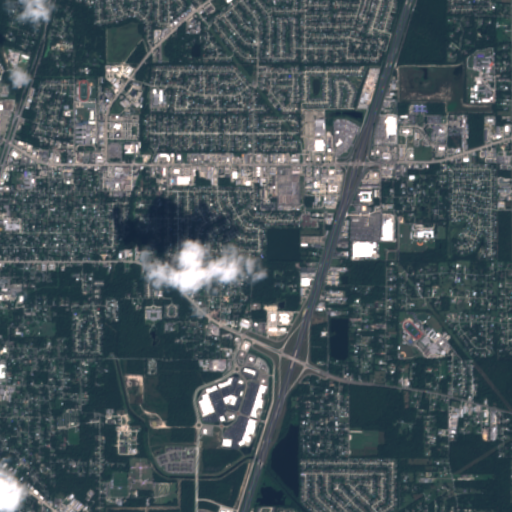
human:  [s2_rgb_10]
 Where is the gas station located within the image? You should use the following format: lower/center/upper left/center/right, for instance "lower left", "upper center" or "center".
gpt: The gas station is located in the upper right of the image.
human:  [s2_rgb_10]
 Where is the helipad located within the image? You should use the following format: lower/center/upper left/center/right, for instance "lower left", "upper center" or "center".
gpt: The helipad is located in the upper right of the image.
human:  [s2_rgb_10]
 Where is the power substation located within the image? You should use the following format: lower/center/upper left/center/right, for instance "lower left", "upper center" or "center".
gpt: The power substation is located in the upper right of the image.
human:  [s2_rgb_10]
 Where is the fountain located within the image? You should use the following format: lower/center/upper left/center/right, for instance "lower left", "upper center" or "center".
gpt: The fountain is located in the lower center of the image.
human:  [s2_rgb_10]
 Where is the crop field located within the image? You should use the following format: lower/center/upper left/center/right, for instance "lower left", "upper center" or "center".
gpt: There is no crop field in the image.